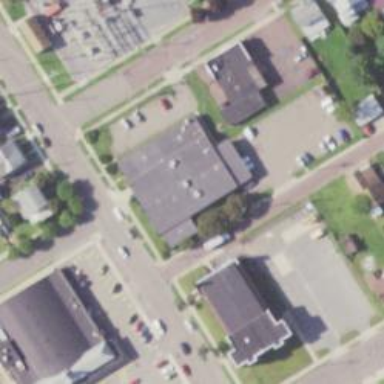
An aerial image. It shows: Building serving as post office.